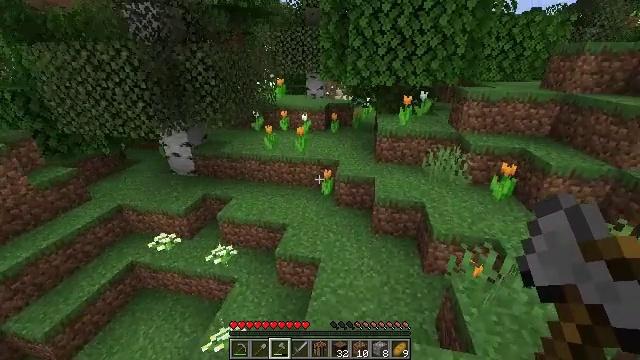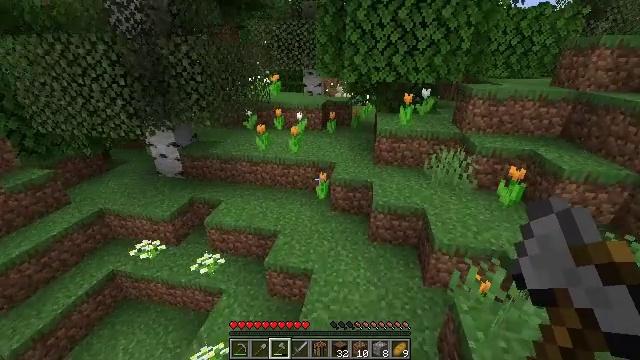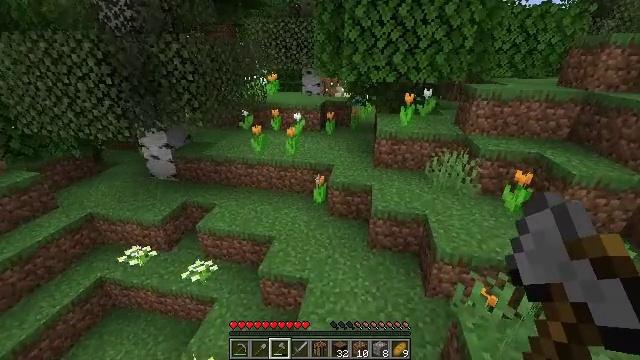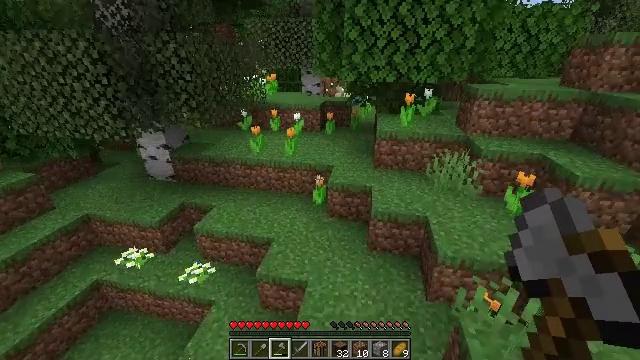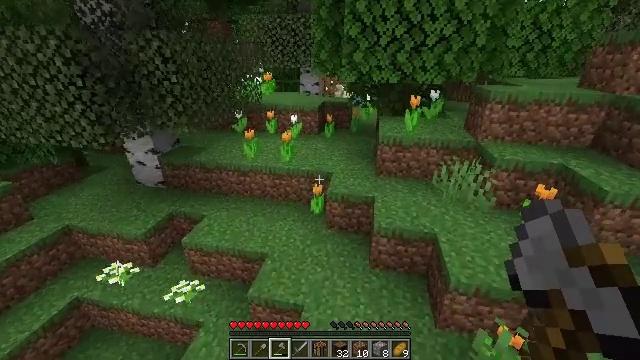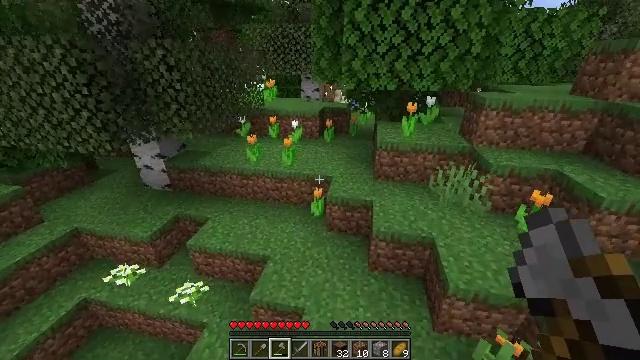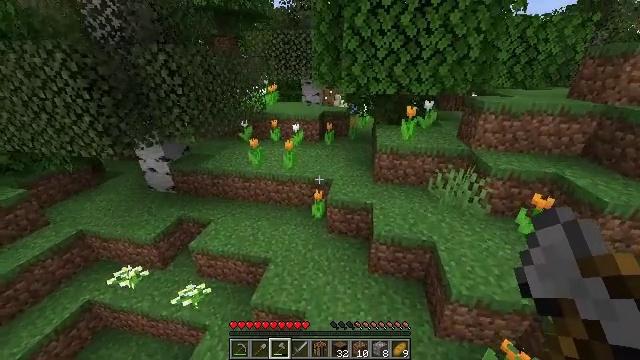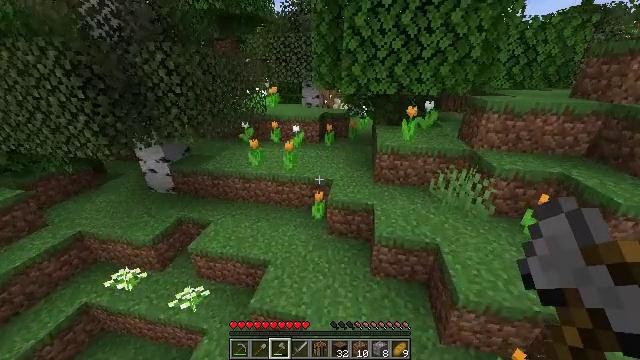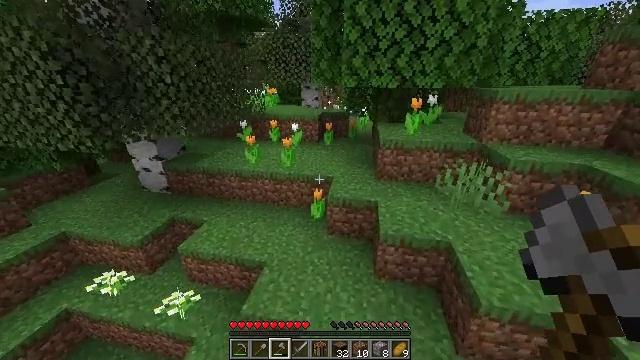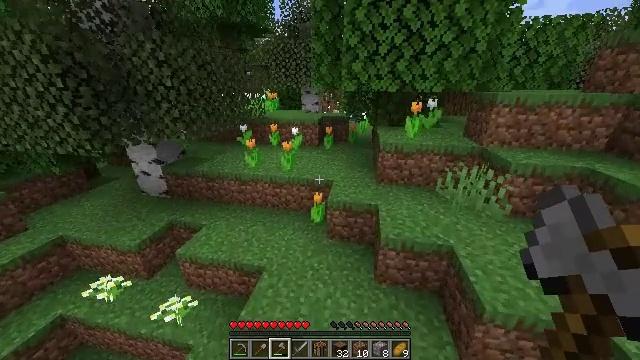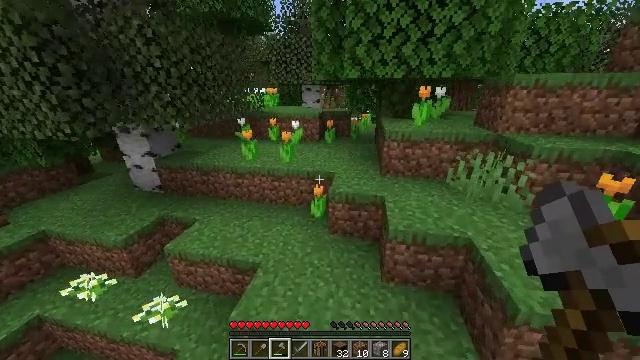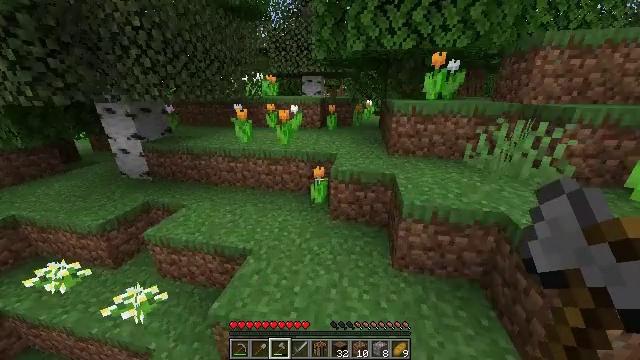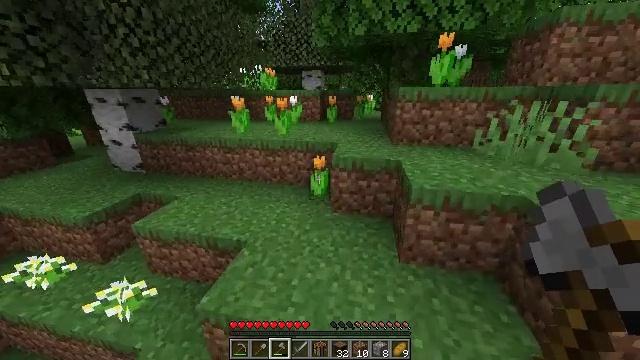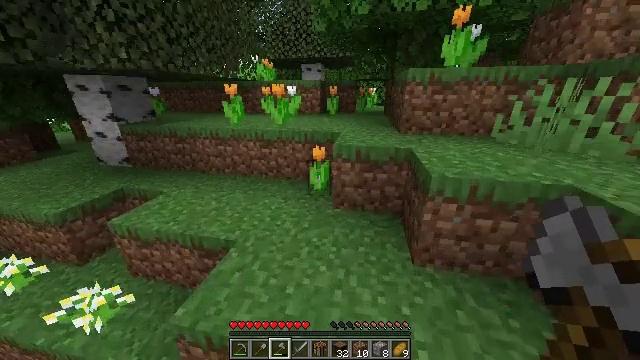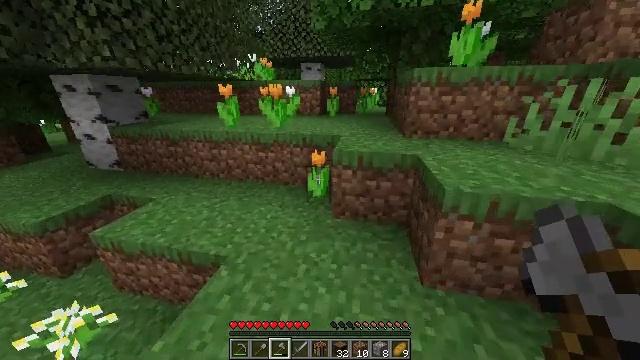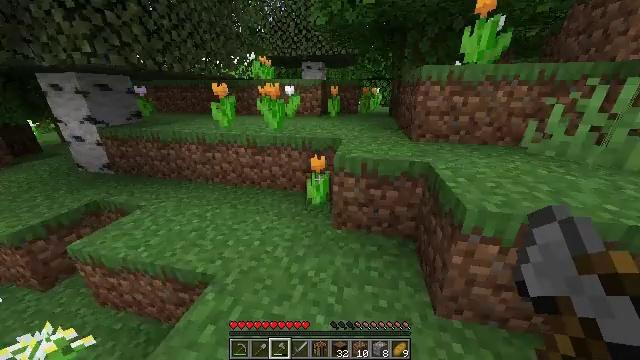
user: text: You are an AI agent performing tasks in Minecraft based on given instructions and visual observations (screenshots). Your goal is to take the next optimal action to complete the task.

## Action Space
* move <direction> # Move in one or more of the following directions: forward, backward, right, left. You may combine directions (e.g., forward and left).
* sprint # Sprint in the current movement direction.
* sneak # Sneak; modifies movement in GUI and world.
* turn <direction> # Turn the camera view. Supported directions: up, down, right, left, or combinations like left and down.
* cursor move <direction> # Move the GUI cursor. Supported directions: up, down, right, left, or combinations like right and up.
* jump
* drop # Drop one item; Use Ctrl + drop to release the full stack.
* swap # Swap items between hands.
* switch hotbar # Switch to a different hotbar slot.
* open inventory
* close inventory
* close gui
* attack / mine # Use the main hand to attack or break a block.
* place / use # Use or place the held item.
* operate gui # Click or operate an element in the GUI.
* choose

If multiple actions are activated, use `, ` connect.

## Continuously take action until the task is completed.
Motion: motion action
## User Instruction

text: Pick up an orange tulip.
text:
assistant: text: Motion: move forward and move right
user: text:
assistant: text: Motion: move forward
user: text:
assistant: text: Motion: move forward, sprint
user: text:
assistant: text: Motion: move forward, sprint
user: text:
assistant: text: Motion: move forward, sprint
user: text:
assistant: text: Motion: move forward, sprint
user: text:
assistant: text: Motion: move forward, sprint
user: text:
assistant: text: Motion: move forward, sprint, turn up
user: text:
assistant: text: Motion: move forward, sprint, turn up
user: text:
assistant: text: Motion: move forward, sprint
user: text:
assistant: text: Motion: move forward, sprint
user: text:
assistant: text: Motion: move forward, sprint
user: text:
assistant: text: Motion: move forward, sprint
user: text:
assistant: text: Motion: move forward, sprint
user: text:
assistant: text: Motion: move forward, sprint
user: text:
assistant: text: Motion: move forward
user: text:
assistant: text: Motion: move forward
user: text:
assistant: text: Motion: move forward
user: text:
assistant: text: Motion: move forward
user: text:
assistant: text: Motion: move forward, turn down, attack / mine
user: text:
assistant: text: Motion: move forward, turn down, attack / mine
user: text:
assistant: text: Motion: move forward, attack / mine
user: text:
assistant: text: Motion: move forward, attack / mine
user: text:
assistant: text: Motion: move forward
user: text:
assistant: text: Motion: move forward
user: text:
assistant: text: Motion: move forward
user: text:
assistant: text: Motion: move forward
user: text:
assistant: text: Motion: move forward
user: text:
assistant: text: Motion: move forward
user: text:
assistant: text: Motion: move forward